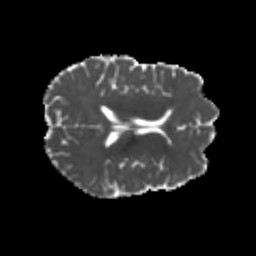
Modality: MD
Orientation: axial
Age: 19
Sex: male
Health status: healthy
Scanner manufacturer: philips
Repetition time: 7.388 s
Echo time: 0.08599 s